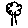
Label: tree